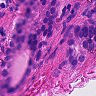
Metastatic tissue present: yes